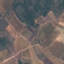
Label: PermanentCrop